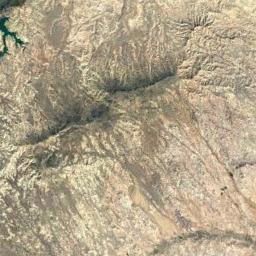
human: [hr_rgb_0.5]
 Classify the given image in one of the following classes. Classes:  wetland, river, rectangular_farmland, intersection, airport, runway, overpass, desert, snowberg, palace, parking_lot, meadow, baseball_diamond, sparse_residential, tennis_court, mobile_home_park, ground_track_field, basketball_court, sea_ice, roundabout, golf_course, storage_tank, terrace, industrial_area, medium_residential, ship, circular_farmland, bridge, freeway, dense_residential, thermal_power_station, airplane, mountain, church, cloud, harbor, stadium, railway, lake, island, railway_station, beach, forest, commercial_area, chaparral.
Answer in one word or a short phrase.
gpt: mountain